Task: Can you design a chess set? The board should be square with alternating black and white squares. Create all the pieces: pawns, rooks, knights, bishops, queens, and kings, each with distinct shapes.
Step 5061:
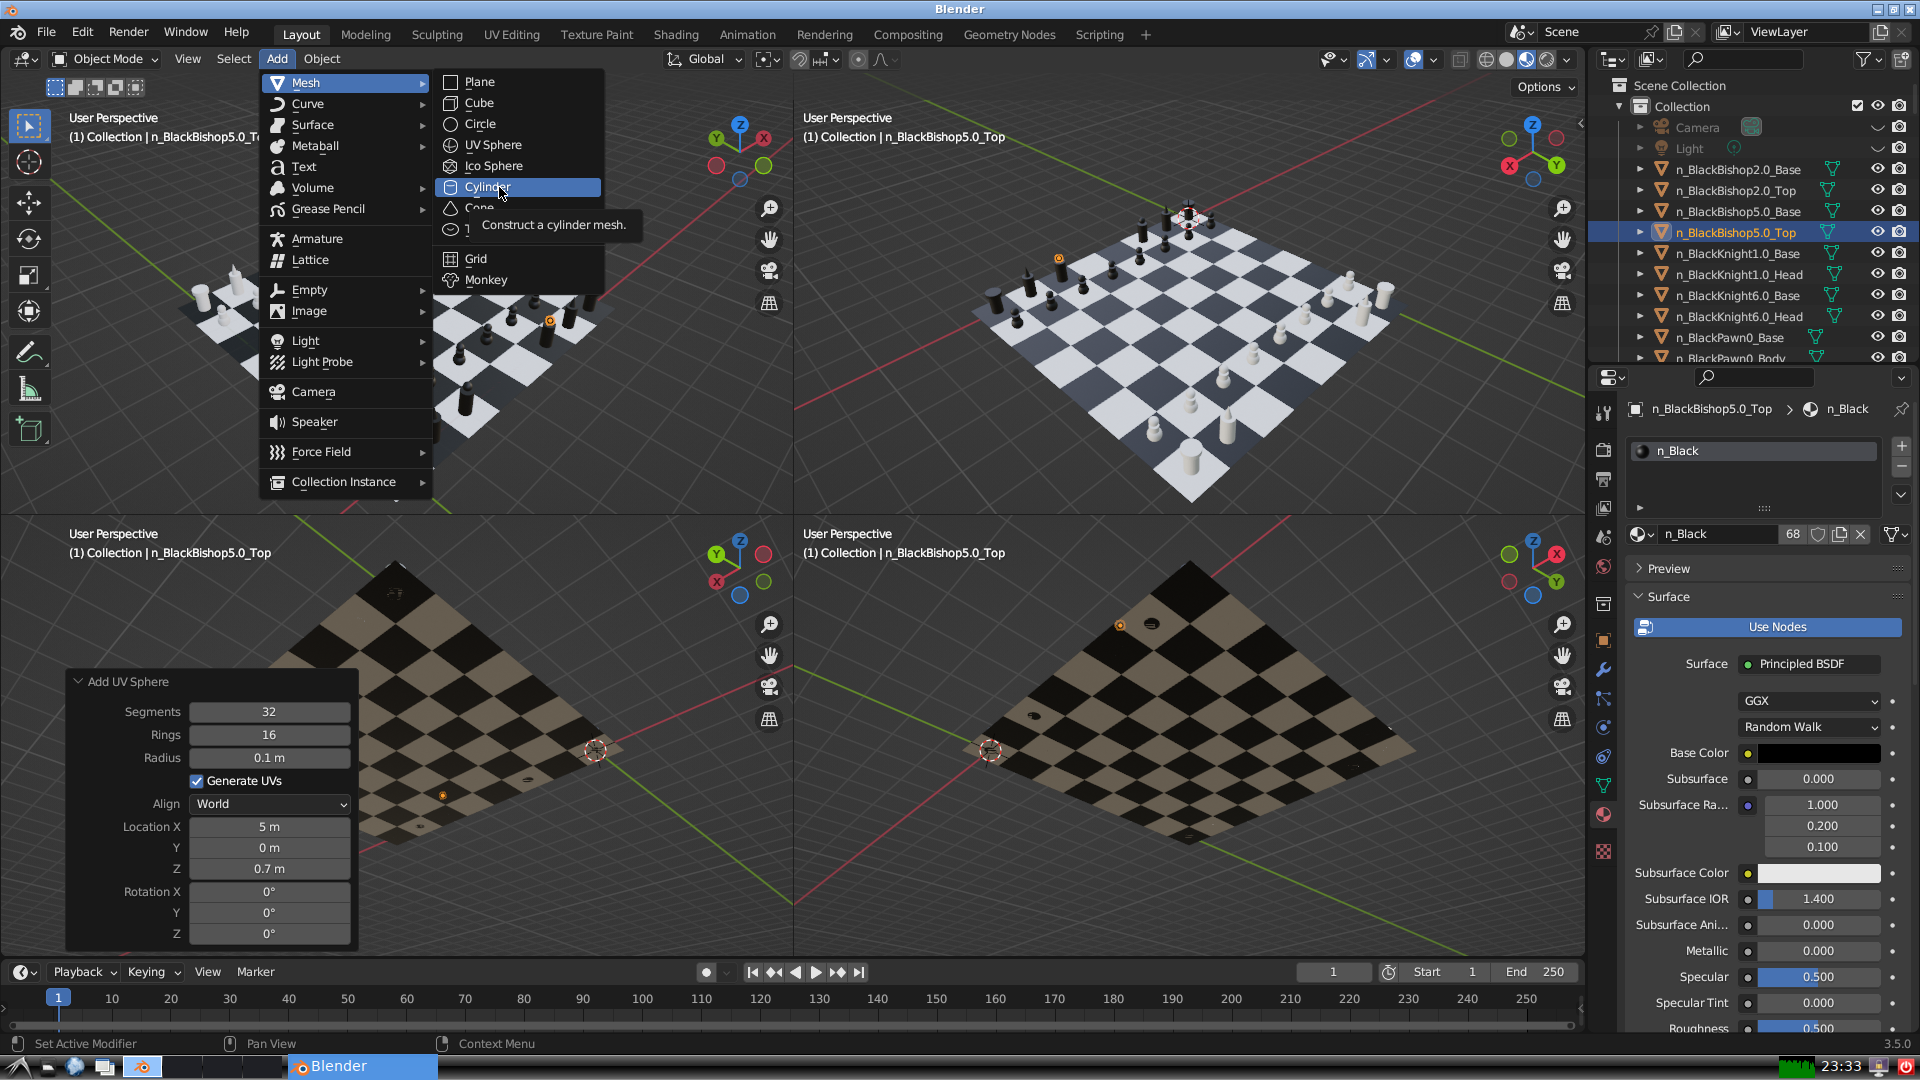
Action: click: no